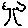
Label: tree